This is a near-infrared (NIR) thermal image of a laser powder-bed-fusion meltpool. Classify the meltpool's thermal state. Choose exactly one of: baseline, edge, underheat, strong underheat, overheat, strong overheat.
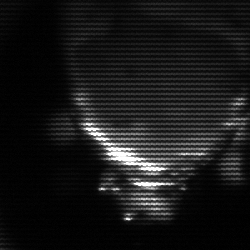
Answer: edge